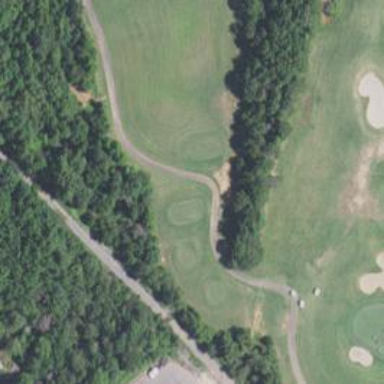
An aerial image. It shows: Path for both road and golf.